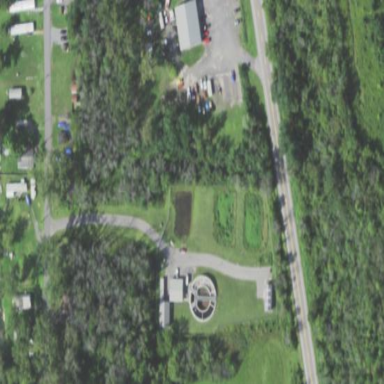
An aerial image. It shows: View of wastewater plant.